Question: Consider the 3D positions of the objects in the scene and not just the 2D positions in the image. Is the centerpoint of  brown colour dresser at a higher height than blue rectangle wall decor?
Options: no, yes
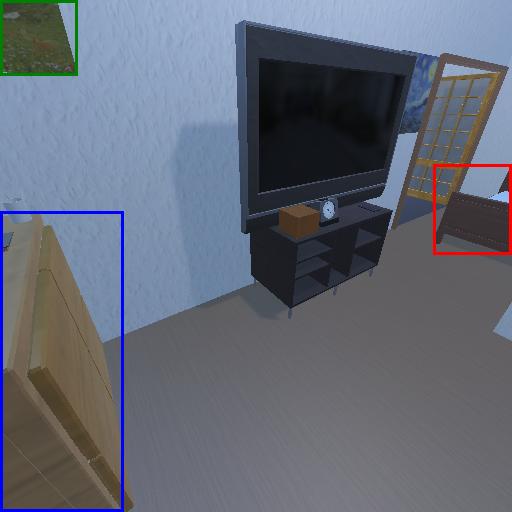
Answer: no